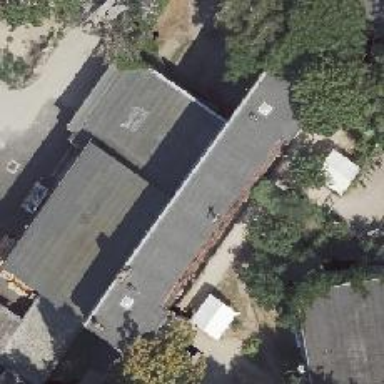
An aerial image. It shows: Kindergarten.